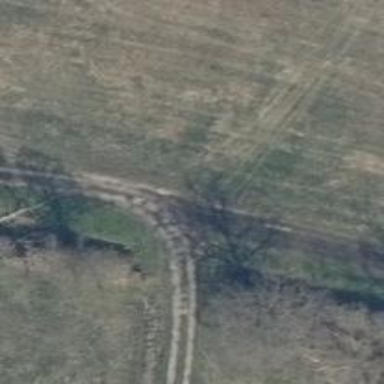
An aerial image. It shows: Track road with grade4 tracktype.